Interaction volume radius: 5 \u00c5
Interaction volume height: 35 \u00c5
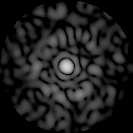
Disorder parameter: 0.8127